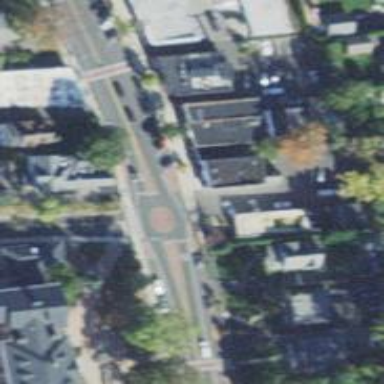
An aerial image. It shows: Residential road with asphalt surface leading to roundabout.